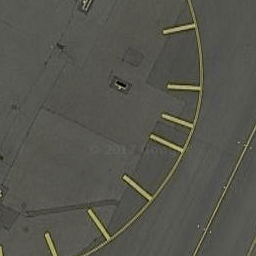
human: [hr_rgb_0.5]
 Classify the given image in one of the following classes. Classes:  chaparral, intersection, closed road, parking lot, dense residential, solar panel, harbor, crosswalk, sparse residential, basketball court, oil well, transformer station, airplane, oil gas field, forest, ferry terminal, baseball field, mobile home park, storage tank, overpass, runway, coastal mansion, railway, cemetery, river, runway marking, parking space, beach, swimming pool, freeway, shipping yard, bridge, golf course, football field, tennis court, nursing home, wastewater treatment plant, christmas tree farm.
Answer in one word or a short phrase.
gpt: runway marking